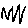
Label: zigzag